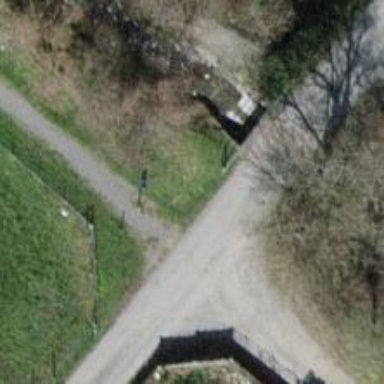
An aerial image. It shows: Bollard barrier.